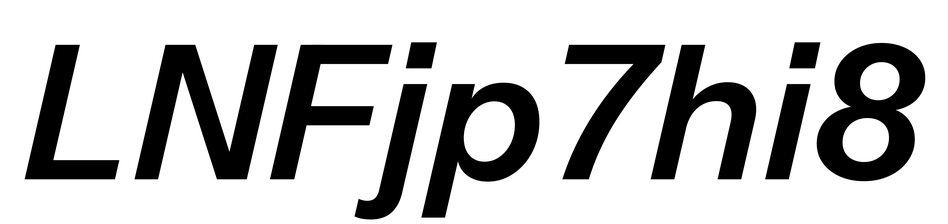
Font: InstrumentSans-Italic_SemiBold_Italic